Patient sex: M
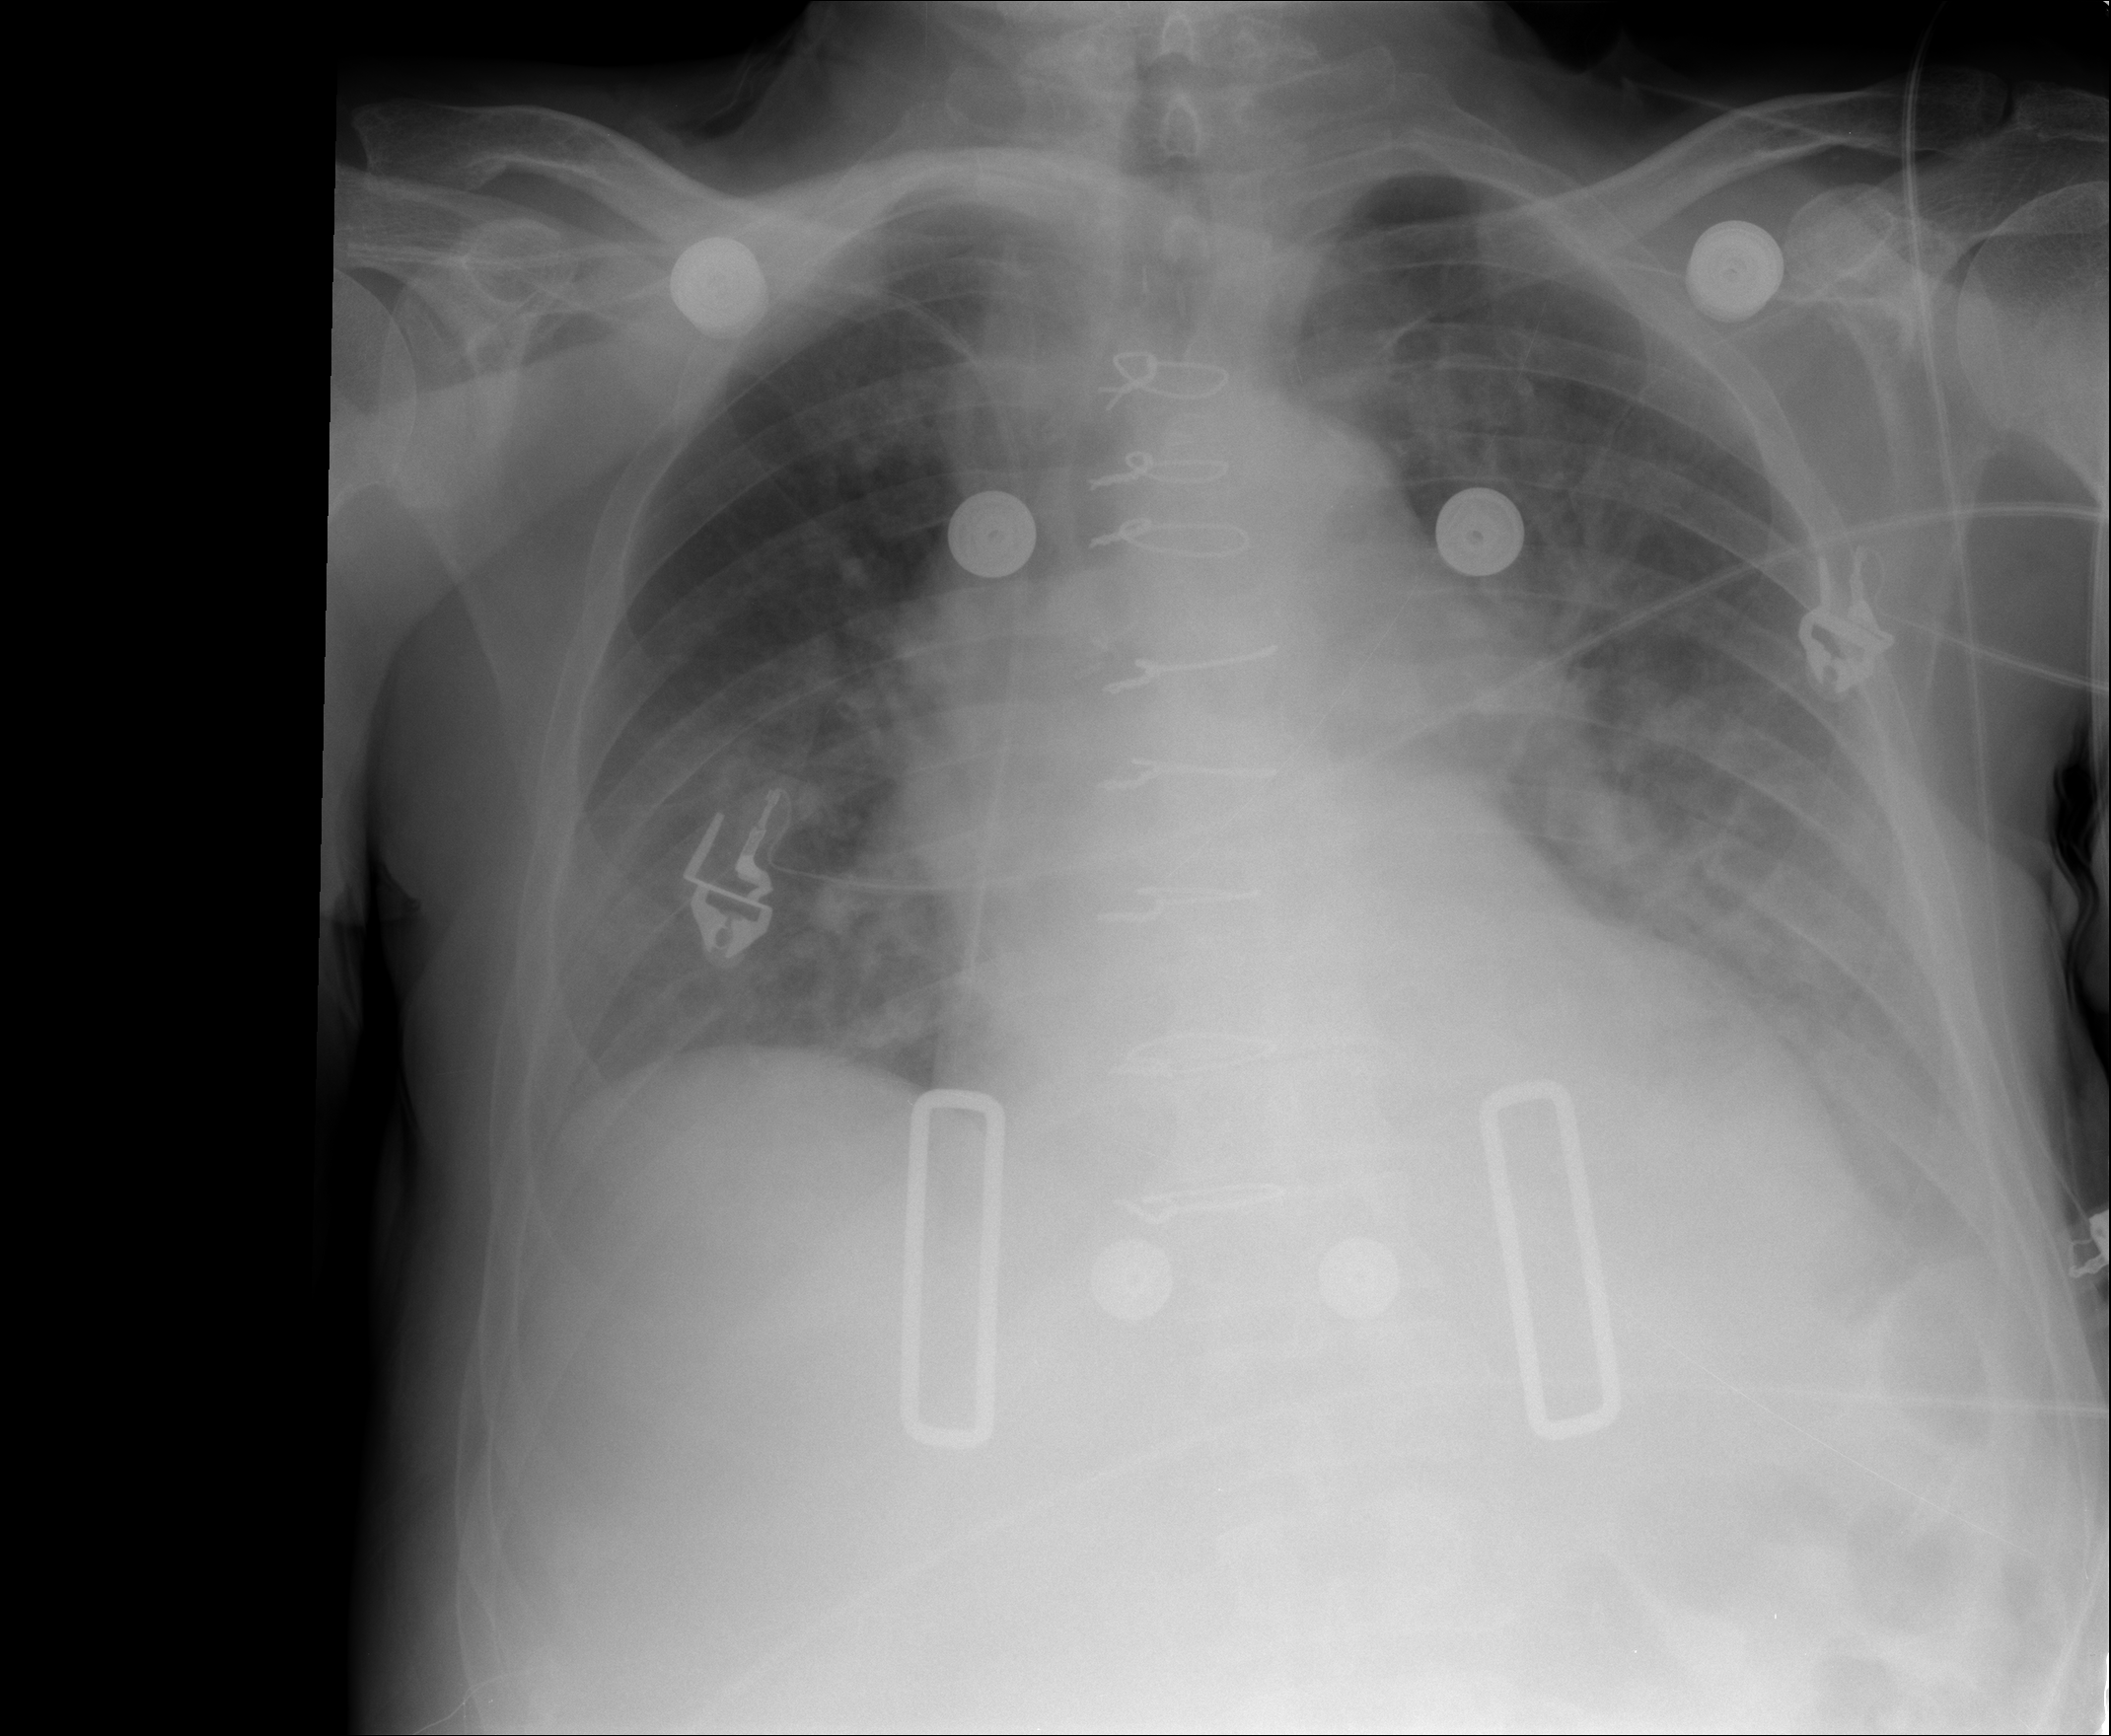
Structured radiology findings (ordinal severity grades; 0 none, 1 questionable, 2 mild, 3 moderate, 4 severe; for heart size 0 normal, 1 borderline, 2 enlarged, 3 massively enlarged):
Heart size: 2
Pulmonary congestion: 2
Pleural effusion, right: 0
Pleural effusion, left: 2
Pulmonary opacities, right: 0
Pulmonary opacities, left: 2
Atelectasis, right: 0
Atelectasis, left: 2